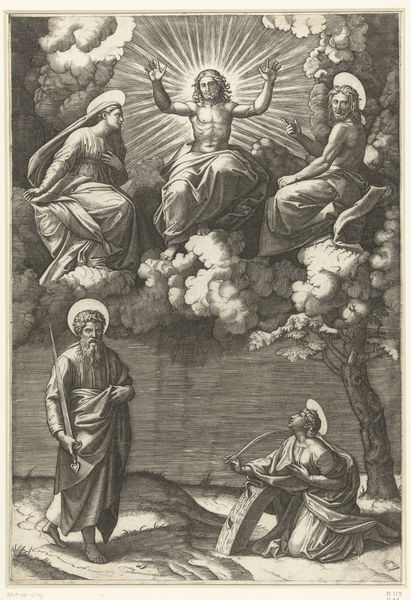
Titel: Christus en Maria en Johannes de Doper met heiligen Paulus en Catharina van Alexandrië
Künstler: Marcantonio Raimondi
Standort: Amsterdam
Institution: Rijksmuseum
Schlagwörter: ciel, nuage, dieu, jesus, god, religieu, nuague